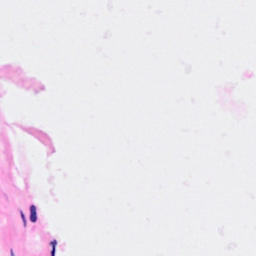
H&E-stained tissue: Breast